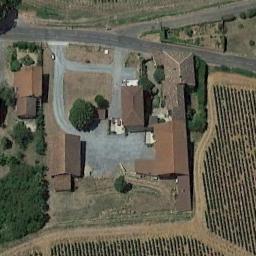
Label: residential